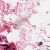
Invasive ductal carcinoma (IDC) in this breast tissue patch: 0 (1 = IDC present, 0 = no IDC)